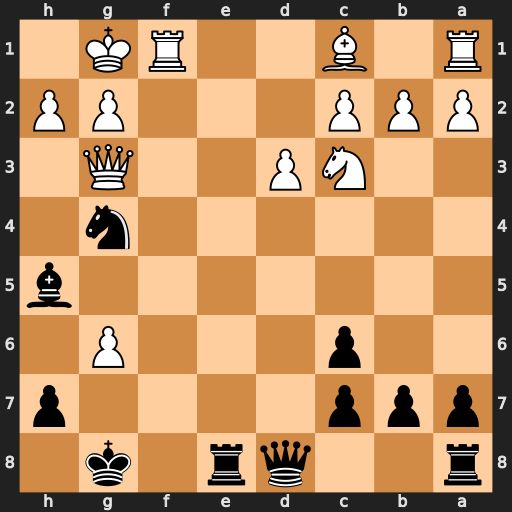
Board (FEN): r2qr1k1/ppp4p/2p3P1/7b/6n1/2NP2Q1/PPP3PP/R1B2RK1
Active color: b
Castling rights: -
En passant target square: -
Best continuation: Qd4+ Kh1 Nf2+